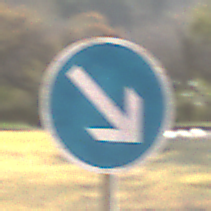
Verkehrszeichen: VorgeschriebeneVorbeifahrtRechts
Umgebung: Outdoor, Nature
Tageszeit: SunriseSunset
Wetter: Clear
Licht: Natural
Jahreszeit: NotSpecified
Kontrast: HighContrast